Question: I have a Gaussian and I compute its gradient using 'numpy.gradient' function. I want to make slight changes in the gradient and get back a slightly modified Gaussian.

Is there any function in python which can calculate the inverse of the gradient?
I already checked this link <URL> but could not find the solution.
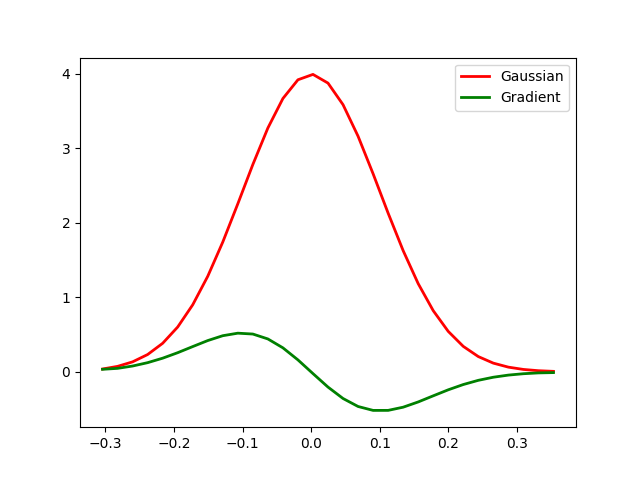
Answer: In '1D' the following snippet reverses 'np.gradient':
'''
>>> A = scipy.stats.norm().pdf(np.linspace(-1, 1, 19))
>>> A
array([0.24197072, 0.26874286, 0.29481487, 0.31944801, 0.34189229,
0.36142383, 0.37738323, 0.38921247, 0.39648726, 0.39894228,
0.39648726, 0.38921247, 0.37738323, 0.36142383, 0.34189229,
0.31944801, 0.29481487, 0.26874286, 0.24197072])
>>>
>>> a = np.gradient(A)
>>>
>>> A[0] + 2 * np.c_[np.r_[0, a[1👎2].cumsum()], a[::2].cumsum() - a[0] / 2].ravel()[:len(a)]
array([0.24197072, 0.26874286, 0.29481487, 0.31944801, 0.34189229,
0.36142383, 0.37738323, 0.38921247, 0.39648726, 0.39894228,
0.39648726, 0.38921247, 0.37738323, 0.36142383, 0.34189229,
0.31944801, 0.29481487, 0.26874286, 0.24197072])
'''